Question: While working on a GAE project in python I noticed that my IDE (eclipse) suggested a couple of methods that appeared to be the same:

I'm going to be using this api to send emails and <URL> the 'send_mail' should be used for this. However when I saw the 'SendMail' in eclipse I started to wonder if maybe one of them is deprecated, so I went and searched for information about that.
I came across <URL> and noticed that 'SendMail' is not included there, which I found strange.
Next thing I did was check the <URL> I found:
'''
def send_mail(sender,
to,
subject,
body,
make_sync_call=apiproxy_stub_map.MakeSyncCall,
**kw):
"""Sends mail on behalf of application.
Args:
sender: Sender email address as appears in the 'from' email line.
to: List of 'to' addresses or a single address.
subject: Message subject string.
body: Body of type text/plain.
make_sync_call: Function used to make sync call to API proxy.
kw: Keyword arguments compatible with EmailMessage keyword based
constructor.
Raises:
InvalidEmailError when invalid email address provided.
"""
kw['sender'] = sender
kw['to'] = to
kw['subject'] = subject
kw['body'] = body
message = EmailMessage(**kw)
message.send(make_sync_call)
SendMail = send_mail
'''
What caught my attention is the bottom line
'''
SendMail = send_mail
'''
---
Conclusion: they are the same. What could be the reason for offering the same function twice through different names?
I googled around for a bit trying to find a reason why you would want to do this but I couldn't find anything. Even though I'm clearly no expert, it doesn't seem to add any value.
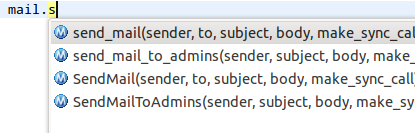
Answer: I suspect this is just a case of Google's internal style being different from their public one. Internally, the Python style guide enforces CamelCase for all functions and methods as well as classes (no idea why). Externally, they follow the PEP8 recommendation for functions being lower_case_with_underscore. This sort of aliasing just translates from one style to the other.